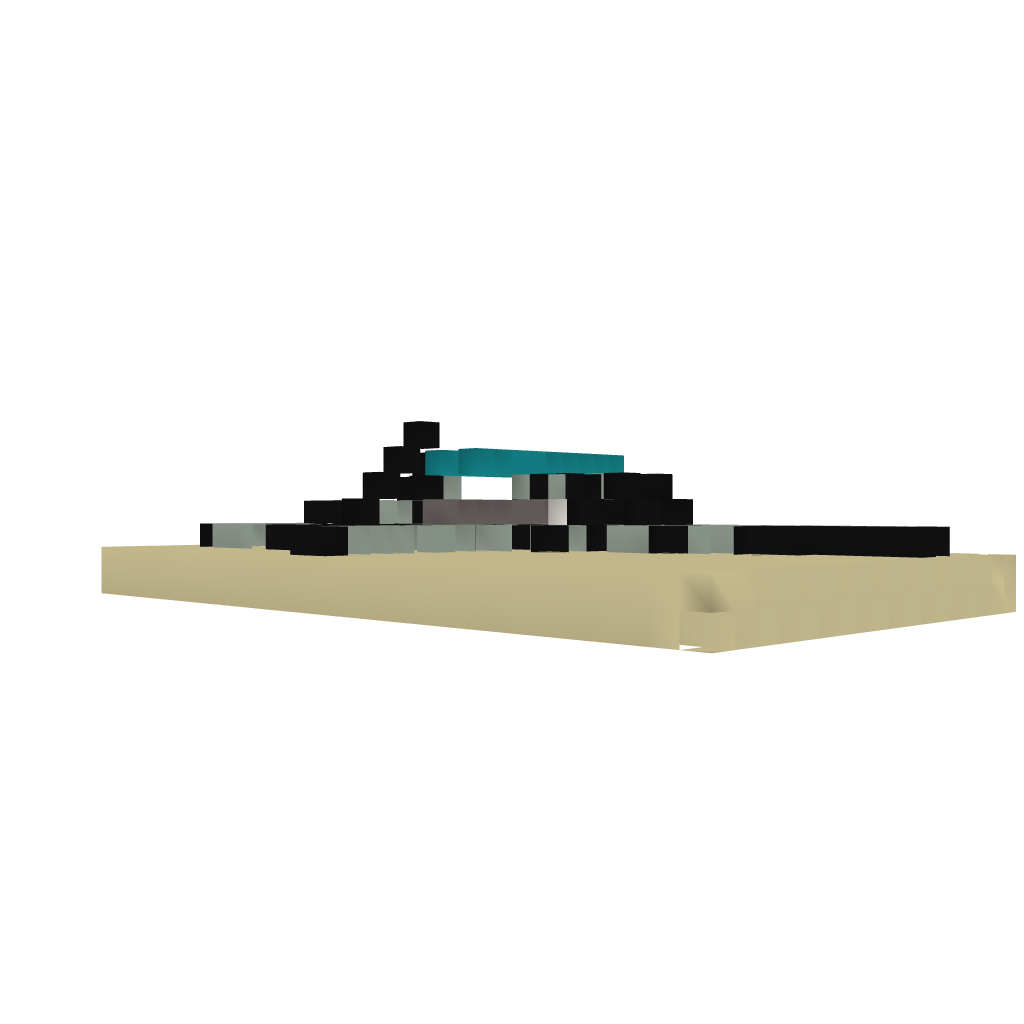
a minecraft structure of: Piston Travelator 1.7